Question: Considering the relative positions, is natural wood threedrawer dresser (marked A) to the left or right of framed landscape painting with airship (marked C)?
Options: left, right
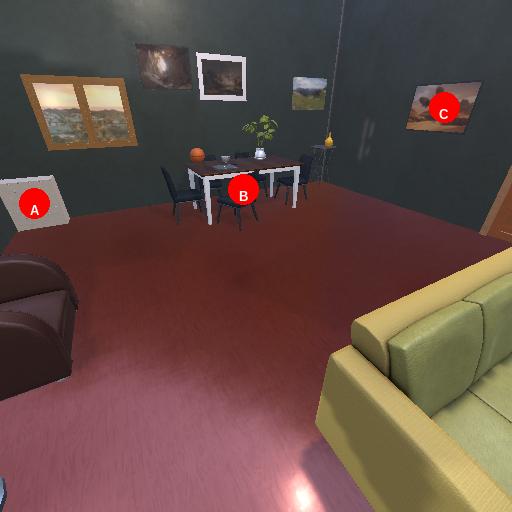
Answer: left